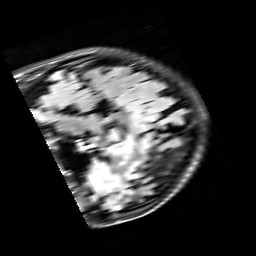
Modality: FLAIR
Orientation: sagittal
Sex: female
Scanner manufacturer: siemens
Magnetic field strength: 3 T
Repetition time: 10 s
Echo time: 0.09 s